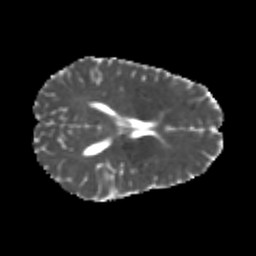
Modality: MD
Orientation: axial
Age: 22
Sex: female
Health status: healthy
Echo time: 0.074 s